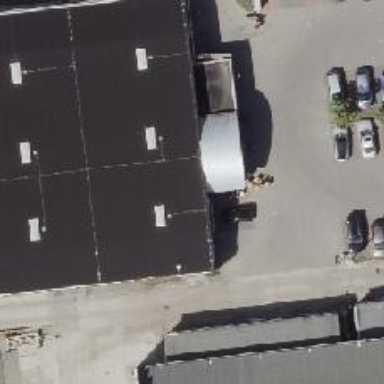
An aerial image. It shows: Bakery.